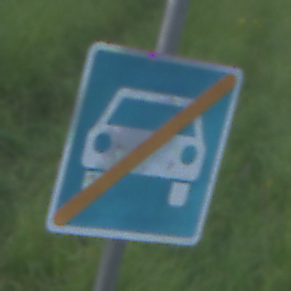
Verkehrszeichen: EndeKraftfahrstrasse
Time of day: MorningAfternoon
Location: Outdoor (Nature)
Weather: PartlyCloudy
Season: NotSpecified
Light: Natural